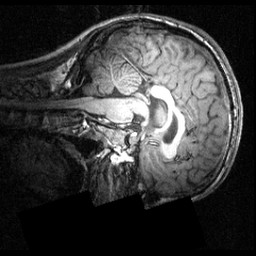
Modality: T1w
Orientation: sagittal
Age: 18
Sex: male
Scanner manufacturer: siemens
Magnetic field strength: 3.951 T
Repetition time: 1.5 s
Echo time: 0.00335 s